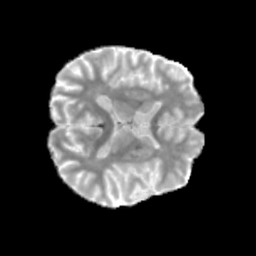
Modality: MD
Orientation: axial
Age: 70
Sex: female
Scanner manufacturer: siemens
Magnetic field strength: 3 T
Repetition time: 3.23 s
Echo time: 0.0892 s